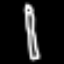
Label: pencil